Question: I want to know please how can I fill in a table, row by row, by numbers, and then to color in each row the cell that has the higher number in it.
I searched the web a little and found this "set(handles.uitable2, 'Data', {5,6,4})" but this is not helping me because i need to fill in row by row, and in this method the row data is been replace.
this is the table. as you see there is 7 rows and 10 columns. in each columns there is the correlation score of the plate digit against the samples digits (0-9).

this is how I call the correlation function'[scores] = compute_corr(digit);' I'm executes this call 7 times for each plate digit. scores is an array that saves in each call the correlation scores and digit is one digit from the plate.
thanks in advance.
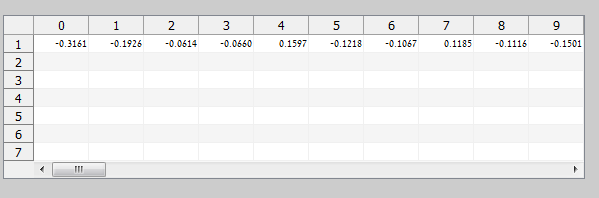
Answer: I don't believe there's a way to update the data incrementally. So you should maintain an array containing your data, update that row by row, and call 'set(...,'Data',actualData)' when it changes.